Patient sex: M
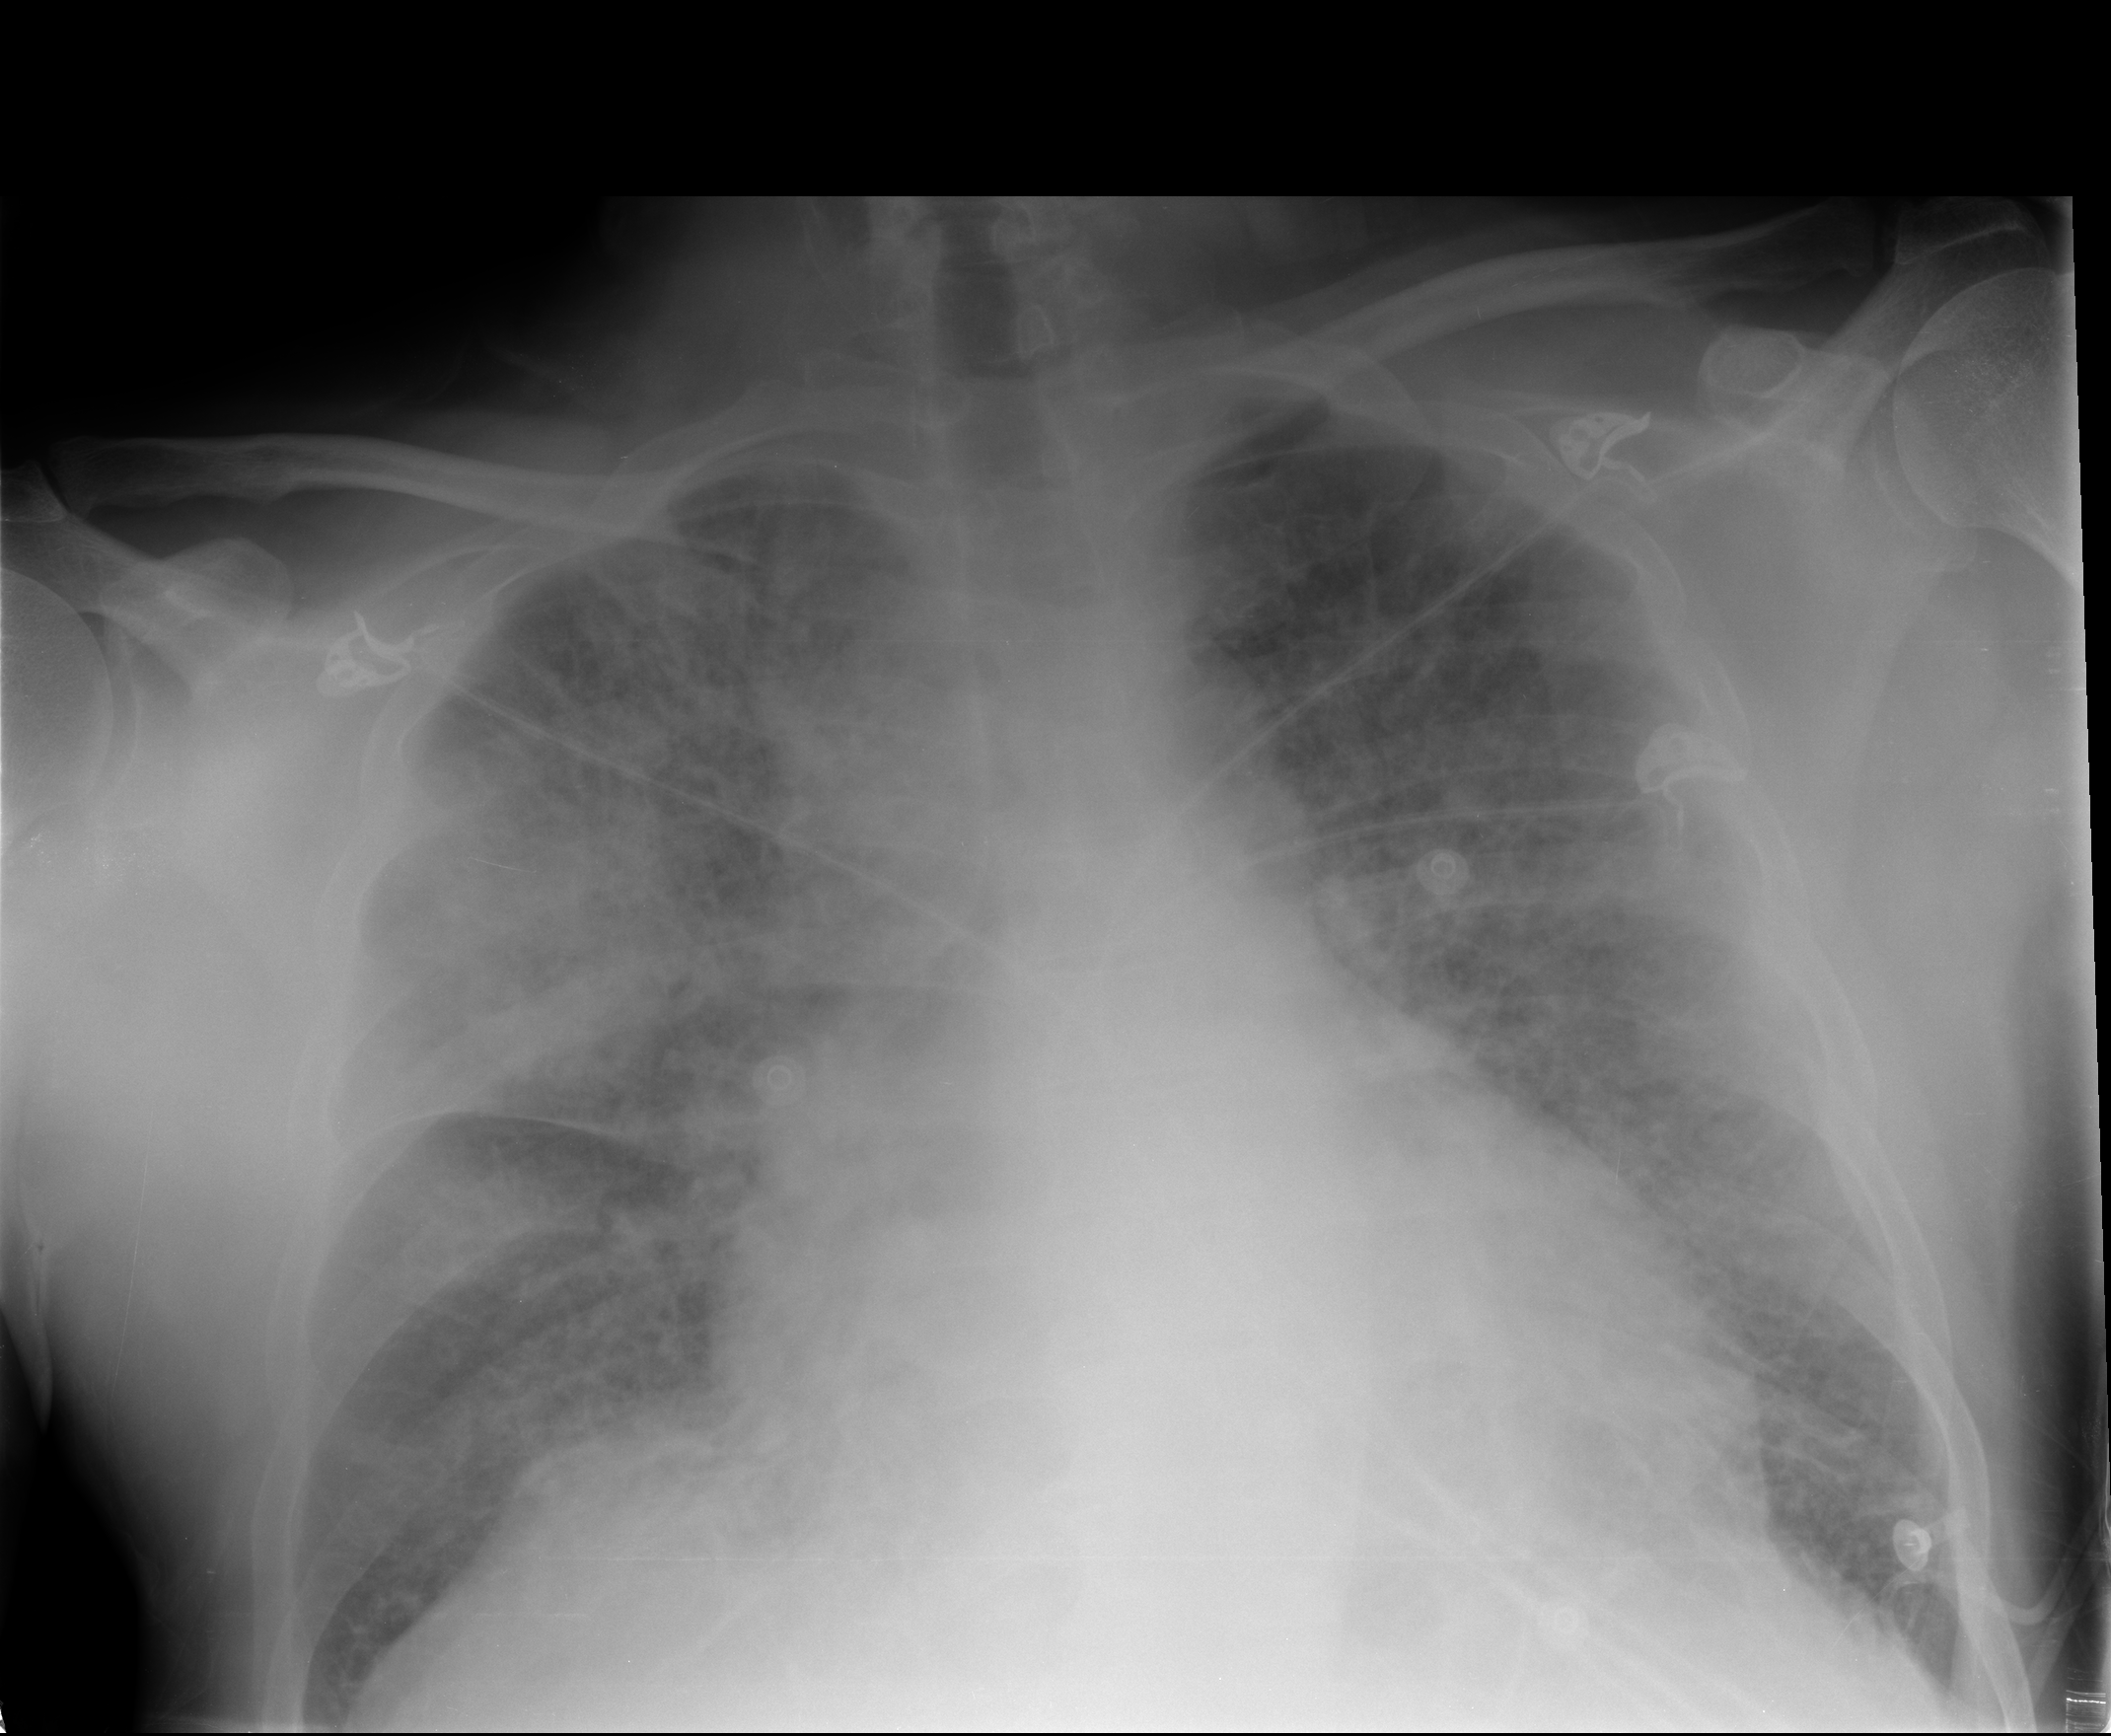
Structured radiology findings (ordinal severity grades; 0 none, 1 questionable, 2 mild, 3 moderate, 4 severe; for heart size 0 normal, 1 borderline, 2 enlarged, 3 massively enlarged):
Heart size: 3
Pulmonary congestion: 3
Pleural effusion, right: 0
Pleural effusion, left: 0
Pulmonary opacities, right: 4
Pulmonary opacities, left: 4
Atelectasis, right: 3
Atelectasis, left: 3